Question: I have a database that has numerous tables and I have joined two of the tables together and it is working fine but I now want to return the data that falls on half hour intervals! I have read numerous articles on this and I cant seem to get it to work. Below shows an example of my database

Below is the SQL that I have written to join the two tables
'''
SELECT
Table2.SourceID,
Table2.Value,
Table1.Name,
Table2.TimestampUTC
FROM Table2 INNER JOIN
Source ON Table1.SourceID = Table1.ID
Where Table2.Value is not NULL
ORDER BY Table2.TimestampUTC DESC
'''
I have tried numerous examples so any guidance would be appreciated!
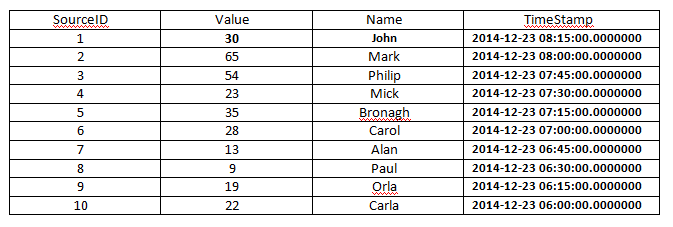
Answer: You can use the <URL> function to extract the minutes from a 'datetime' value:
'''
SELECT
Table2.SourceID,
Table2.Value,
Table1.Name,
Table2.TimestampUTC
FROM Table2 INNER JOIN
Source ON Table1.SourceID = Table1.ID
Where Table2.Value is not NULL
and DATEPART(minute,Table2.TimestampUTC) in (0,30)
ORDER BY Table2.TimestampUTC DESC
'''
(Usually, you'd be advised not to apply functions to columns so that indexes might be useful but, given the nature of this query, it's unlikely that a way can be found to write it that would be able to benefit from indexes anyway)
---
If you only want rows from today, then an additional filter can be applied:
'''
SELECT
Table2.SourceID,
Table2.Value,
Table1.Name,
Table2.TimestampUTC
FROM Table2 INNER JOIN
Source ON Table1.SourceID = Table1.ID
Where Table2.Value is not NULL
and DATEPART(minute,Table2.TimestampUTC) in (0,30)
and Table2.TimestampUTC >= DATEADD(day,DATEDIFF(day,0,CURRENT_TIMESTAMP),0)
and Table2.TimestampUTC < DATEADD(day,DATEDIFF(day,0,CURRENT_TIMESTAMP),1)
ORDER BY Table2.TimestampUTC DESC
'''
Where 'DATEADD(day,DATEDIFF(day,0,CURRENT_TIMESTAMP),0)' computes "today at the starting midnight" and 'DATEADD(day,DATEDIFF(day,0,CURRENT_TIMESTAMP),1)' computes "tomorrow at the starting midnight" and these comparisons to 'TimestampUTC' might be able to benefit from an index on that column now.